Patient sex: F
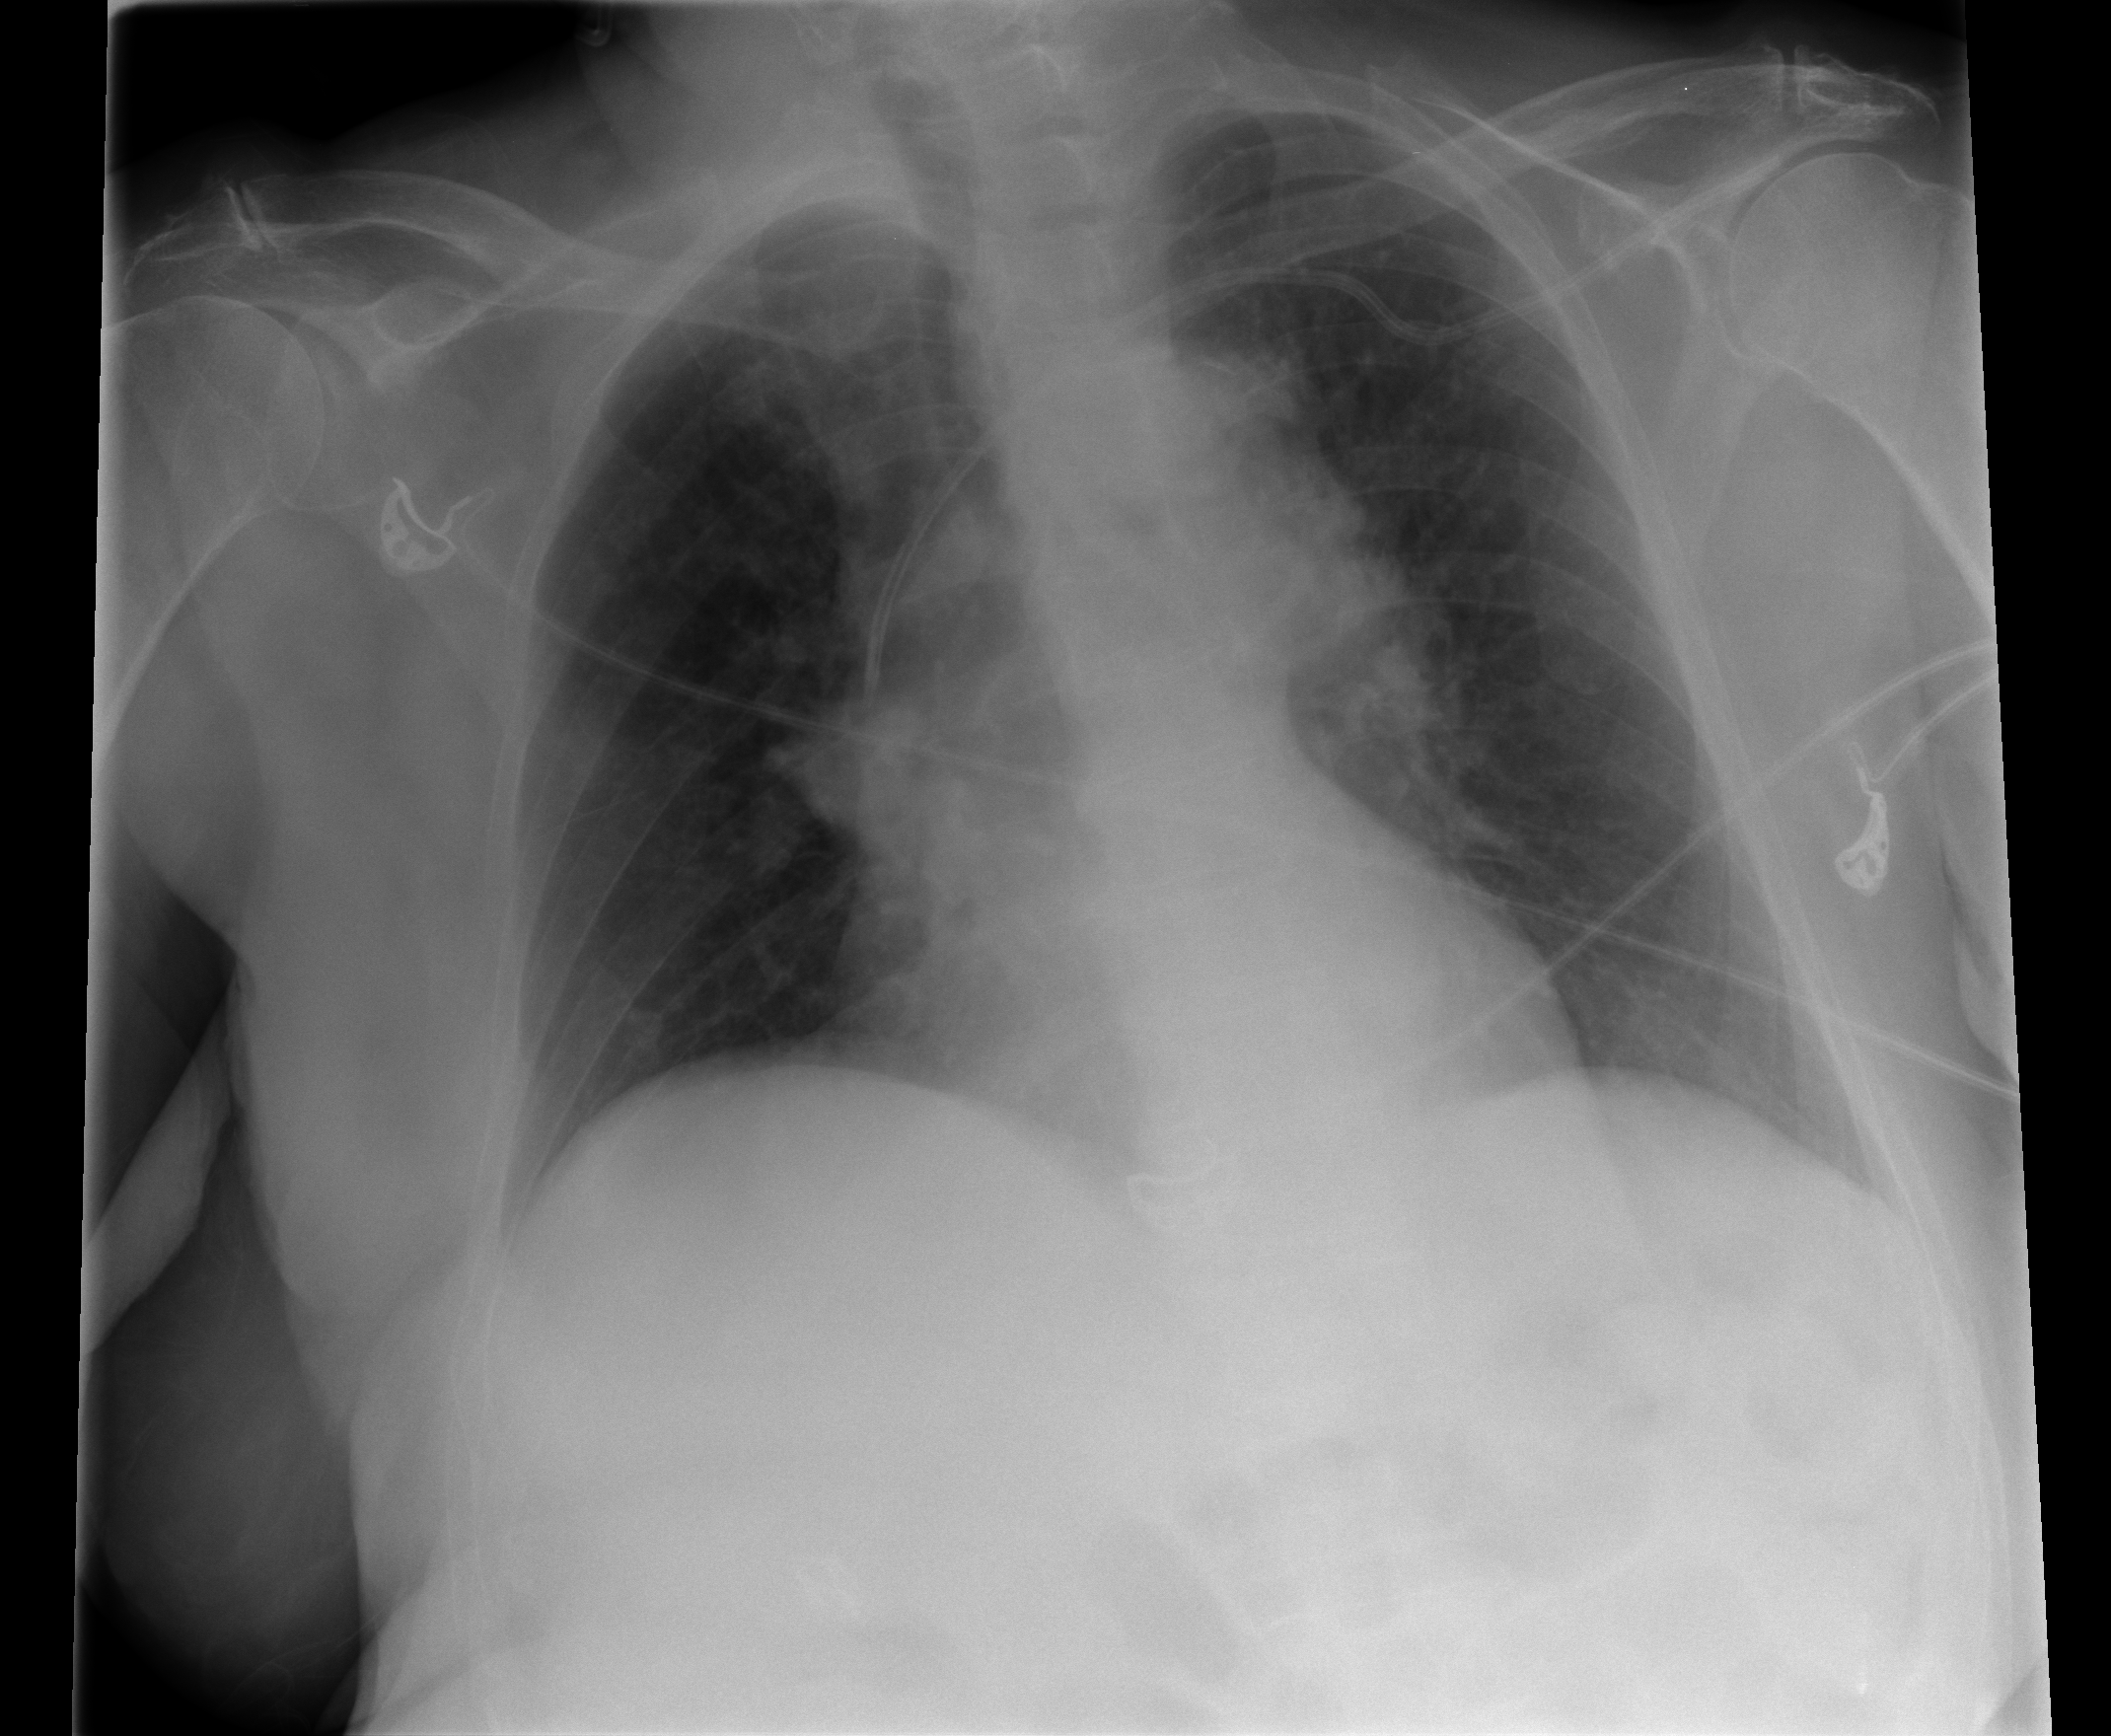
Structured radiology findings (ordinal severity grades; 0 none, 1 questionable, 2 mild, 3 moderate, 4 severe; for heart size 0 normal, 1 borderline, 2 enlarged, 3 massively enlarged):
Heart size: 0
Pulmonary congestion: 1
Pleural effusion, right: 2
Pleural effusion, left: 2
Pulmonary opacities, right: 0
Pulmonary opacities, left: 0
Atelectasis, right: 0
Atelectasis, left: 0